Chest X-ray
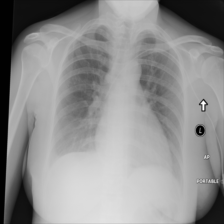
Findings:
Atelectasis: negative
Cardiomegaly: negative
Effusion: negative
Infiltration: negative
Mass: negative
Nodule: negative
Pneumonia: negative
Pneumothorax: negative
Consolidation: negative
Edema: negative
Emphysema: negative
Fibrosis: negative
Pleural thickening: negative
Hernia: negative